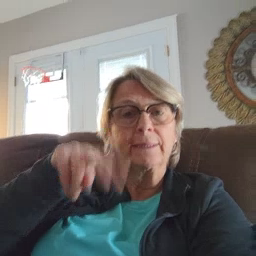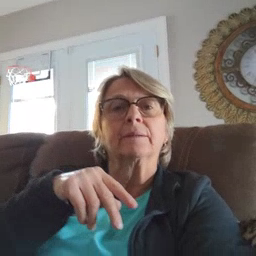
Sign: read